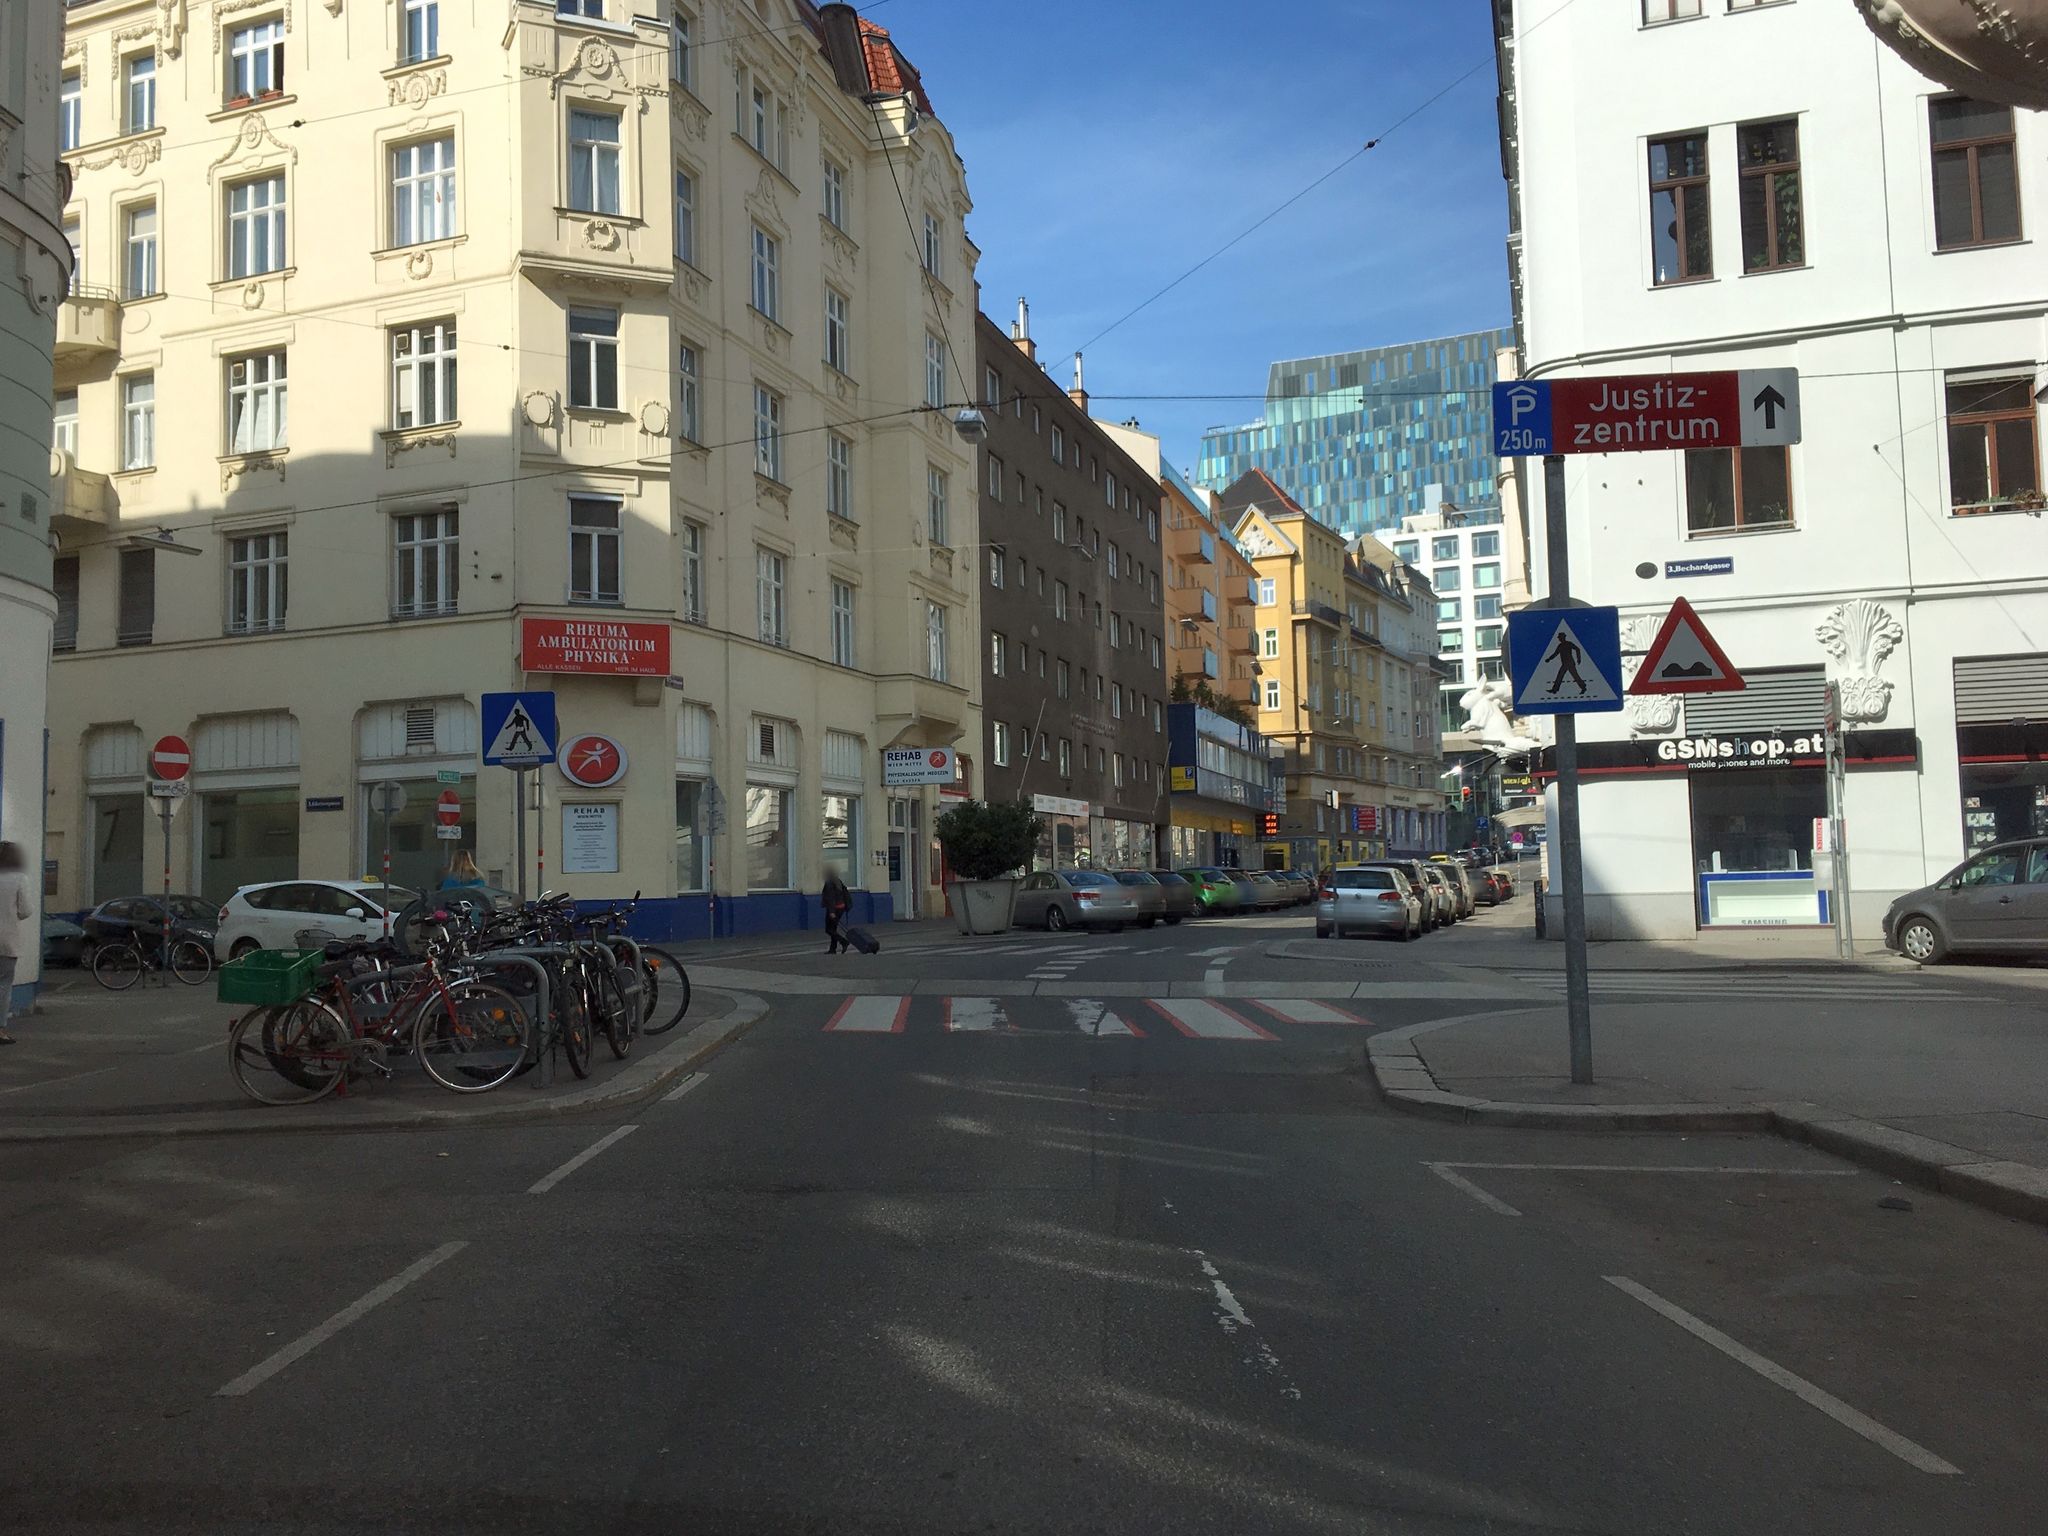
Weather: clear
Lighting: day
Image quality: good
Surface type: driving surface
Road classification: residential
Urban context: urban centre
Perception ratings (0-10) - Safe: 1.52, Lively: 7.86, Beautiful: 3.65, Boring: 5.6, Depressing: 2.69, Wealthy: 7.21